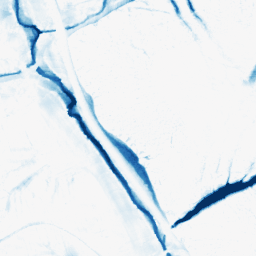
Category: morphological
Decomposition family: morphological_ellipse
Decomposition parameters: operation: closing
width: 20
height: 30
Upsampling method: cubic_catmull_rom
Upsampling parameters: scale: 2
Upsampling scale: 2